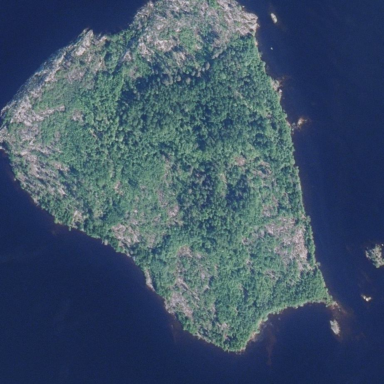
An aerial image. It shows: Islet.